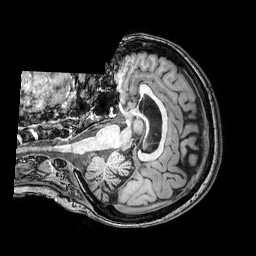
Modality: T1w
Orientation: axial
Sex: female
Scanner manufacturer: philips
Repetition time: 0.008313 s
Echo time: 0.00381 s